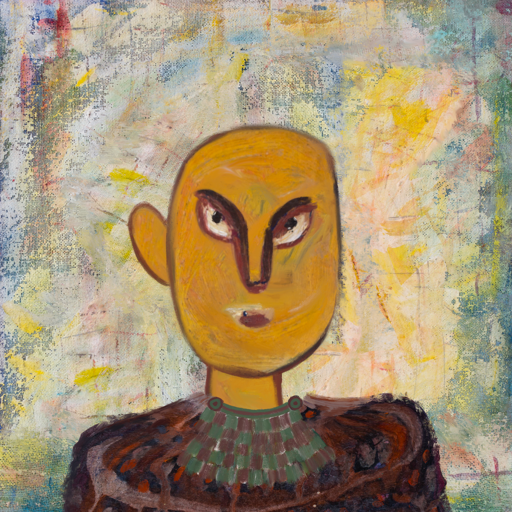
Background: Irani, Head And Neck Front: After_Raid, Face Front: After_Raid, Bust: Hypocrite, Hair Front: Blank, Head Accessory: Blank, Second Necklace: After_Raid, Necklace: Blank, Baby: Blank